Chest X-ray. View position: PA
Patient age: 69
Patient sex: F
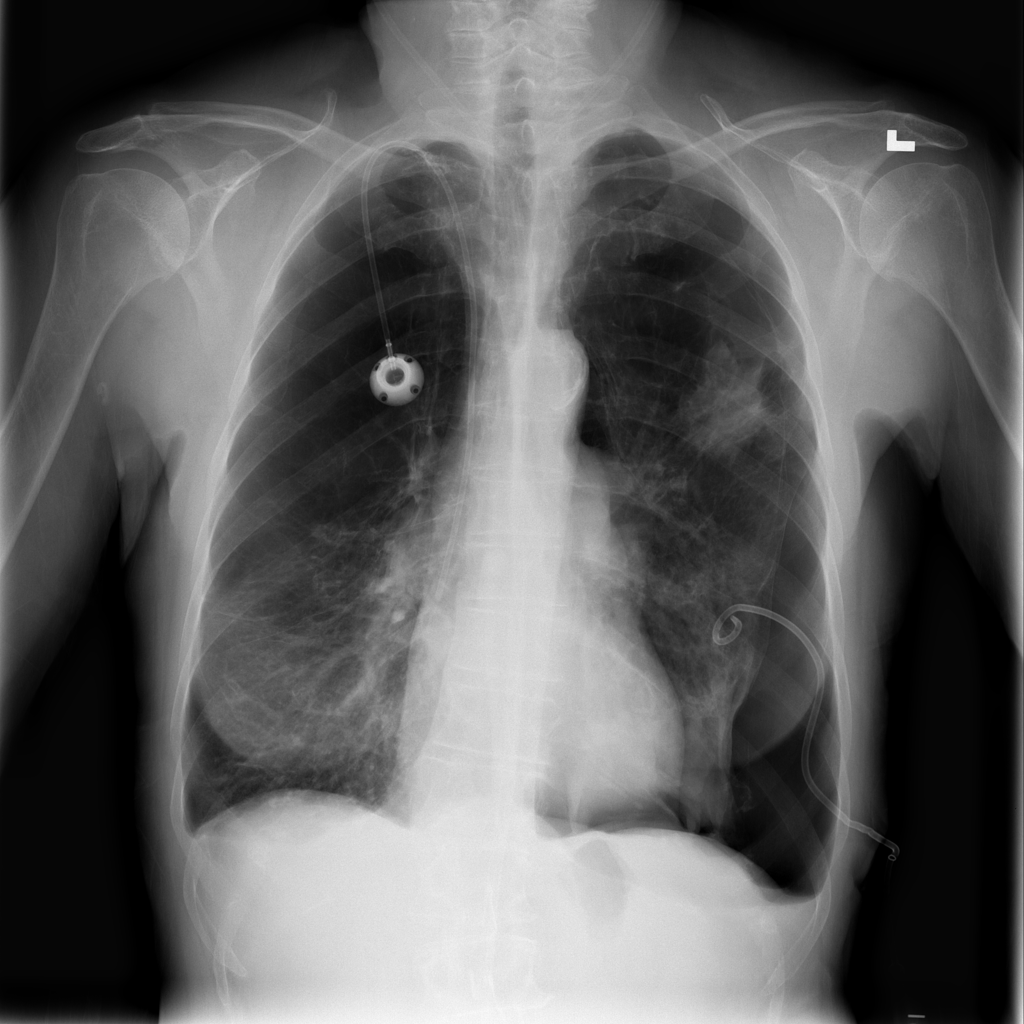
Finding: Pneumothorax